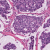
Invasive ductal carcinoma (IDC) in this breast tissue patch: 1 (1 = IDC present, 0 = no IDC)